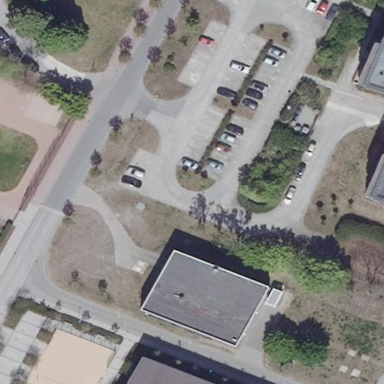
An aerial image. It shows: Road serving as parking aisle.